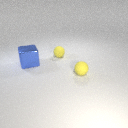
small yellow rubber sphere behind small yellow rubber sphere